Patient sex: M
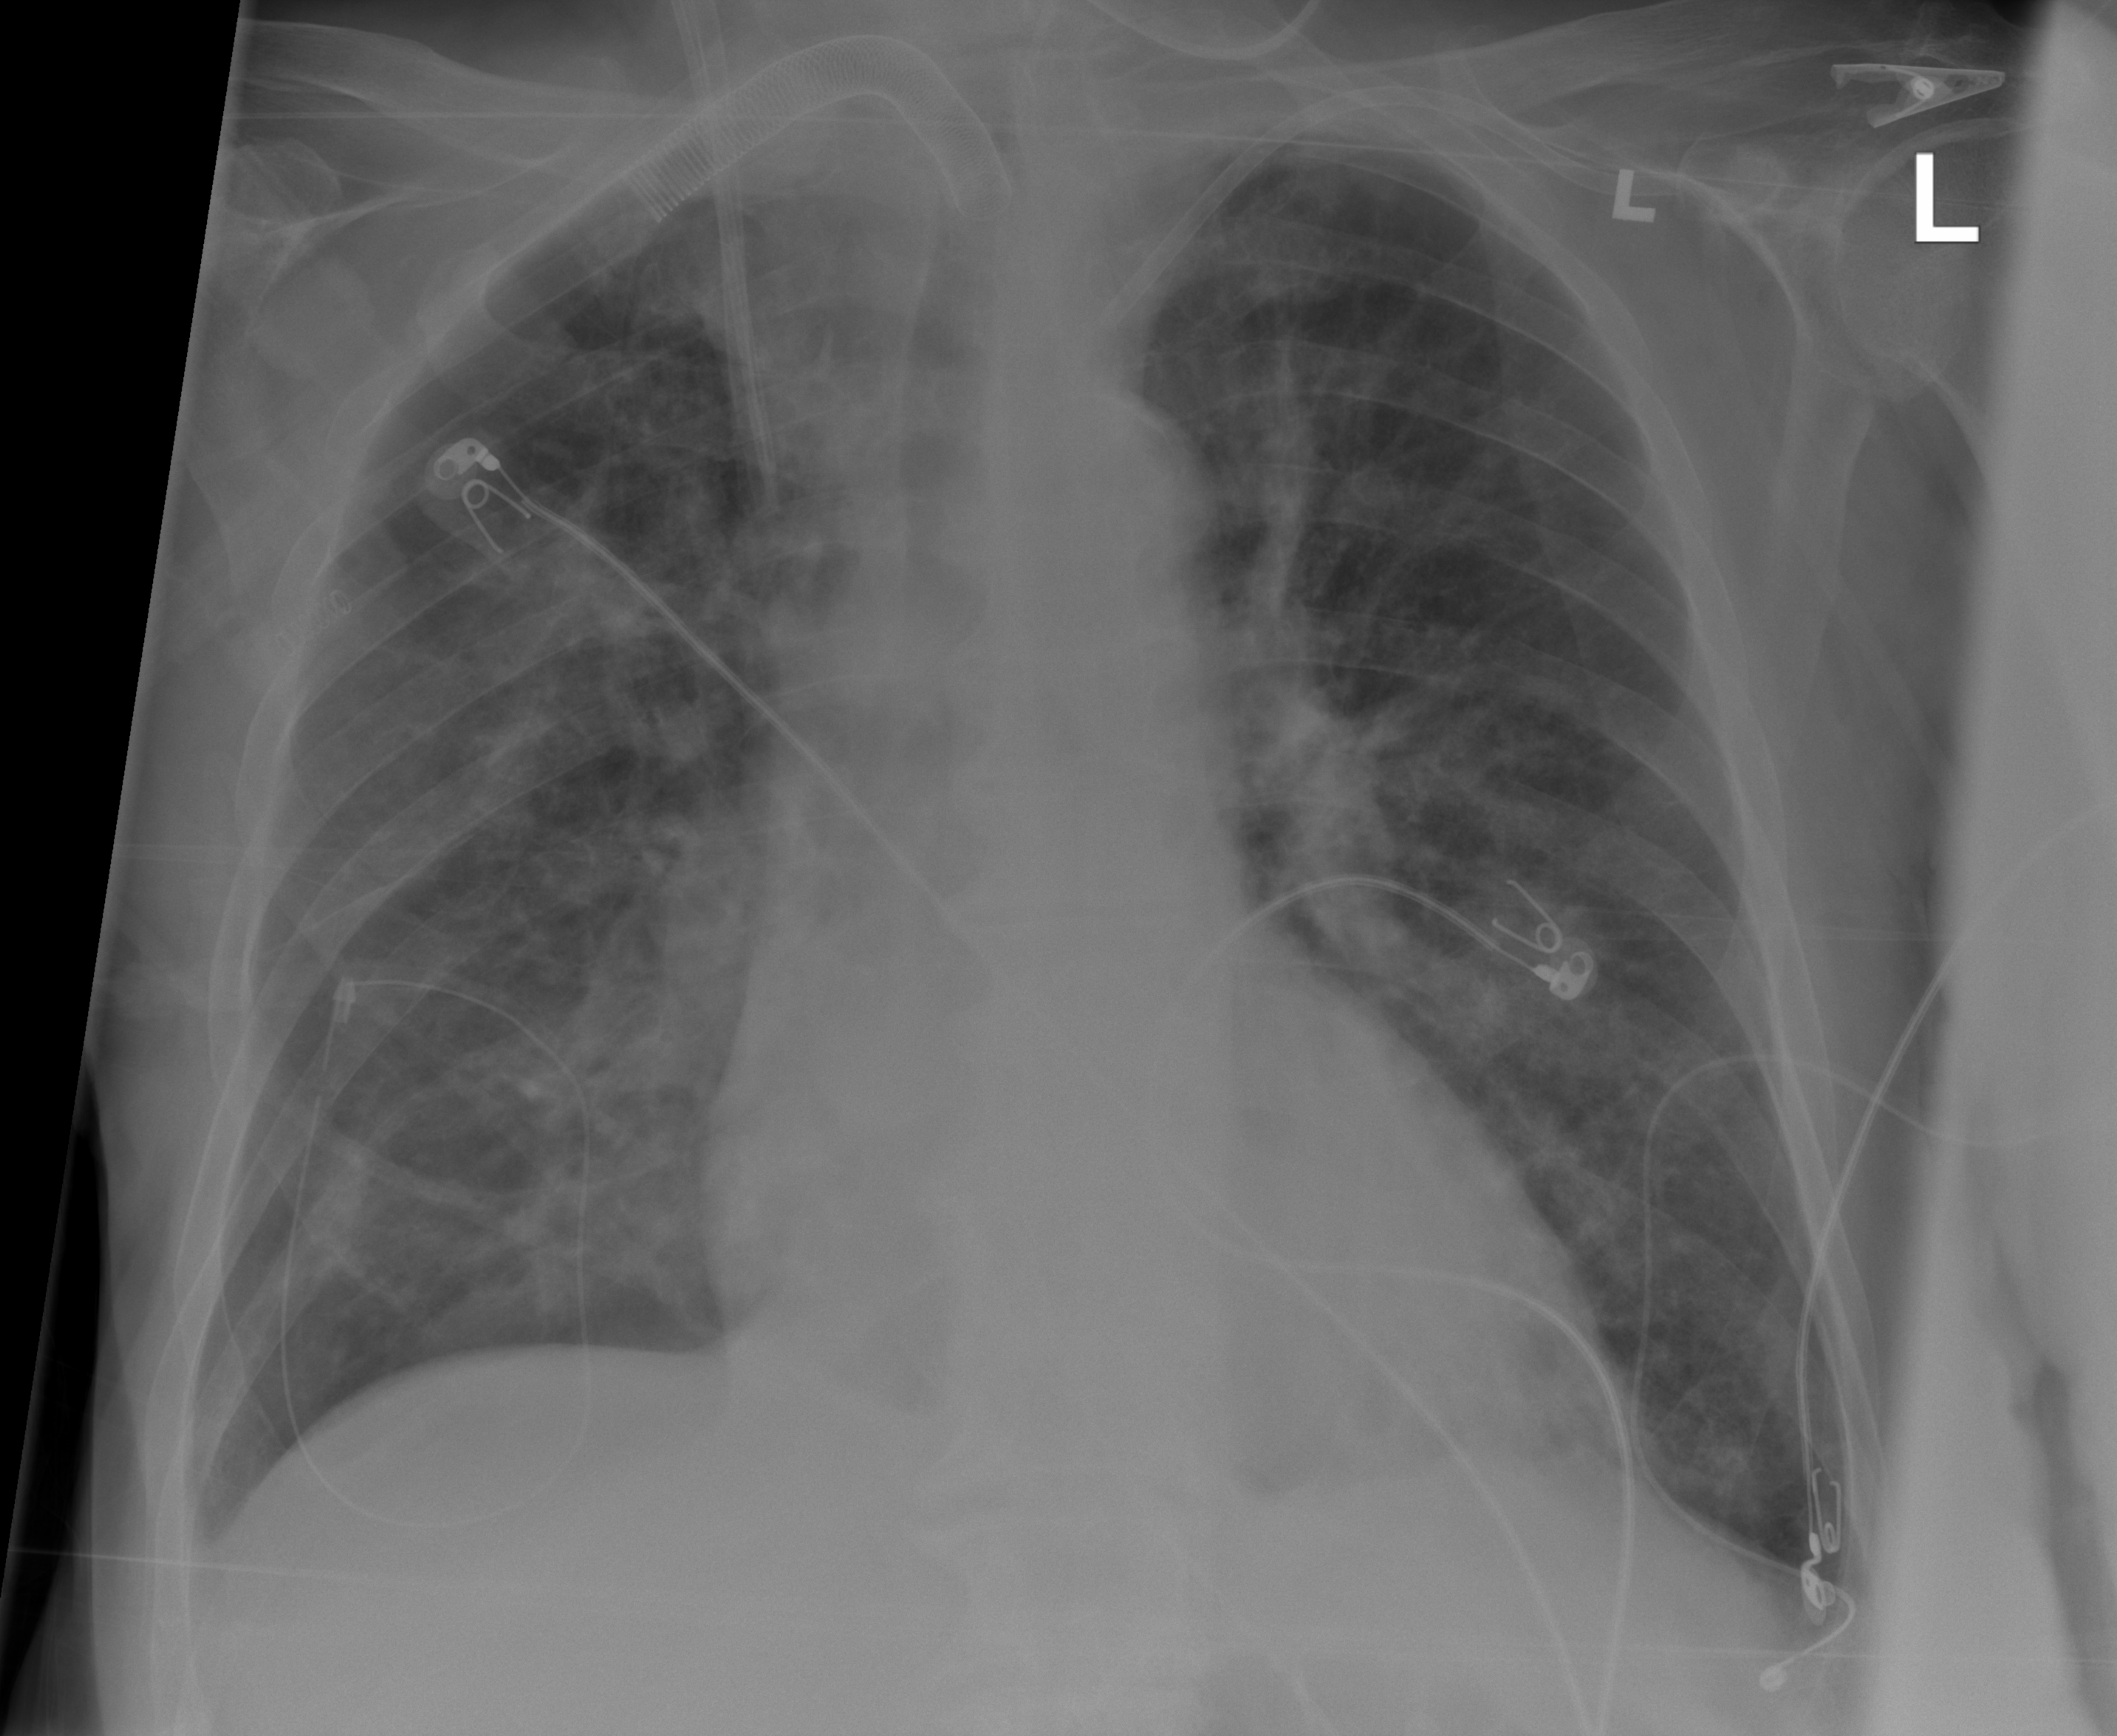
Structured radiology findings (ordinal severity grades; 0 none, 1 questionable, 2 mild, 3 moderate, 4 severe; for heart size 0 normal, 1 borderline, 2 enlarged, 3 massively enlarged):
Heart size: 1
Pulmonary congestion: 0
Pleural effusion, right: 0
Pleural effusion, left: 0
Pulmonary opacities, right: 3
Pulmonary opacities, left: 0
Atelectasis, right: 1
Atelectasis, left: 2